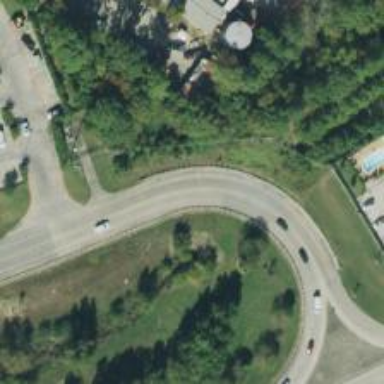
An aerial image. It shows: Secondary link road.